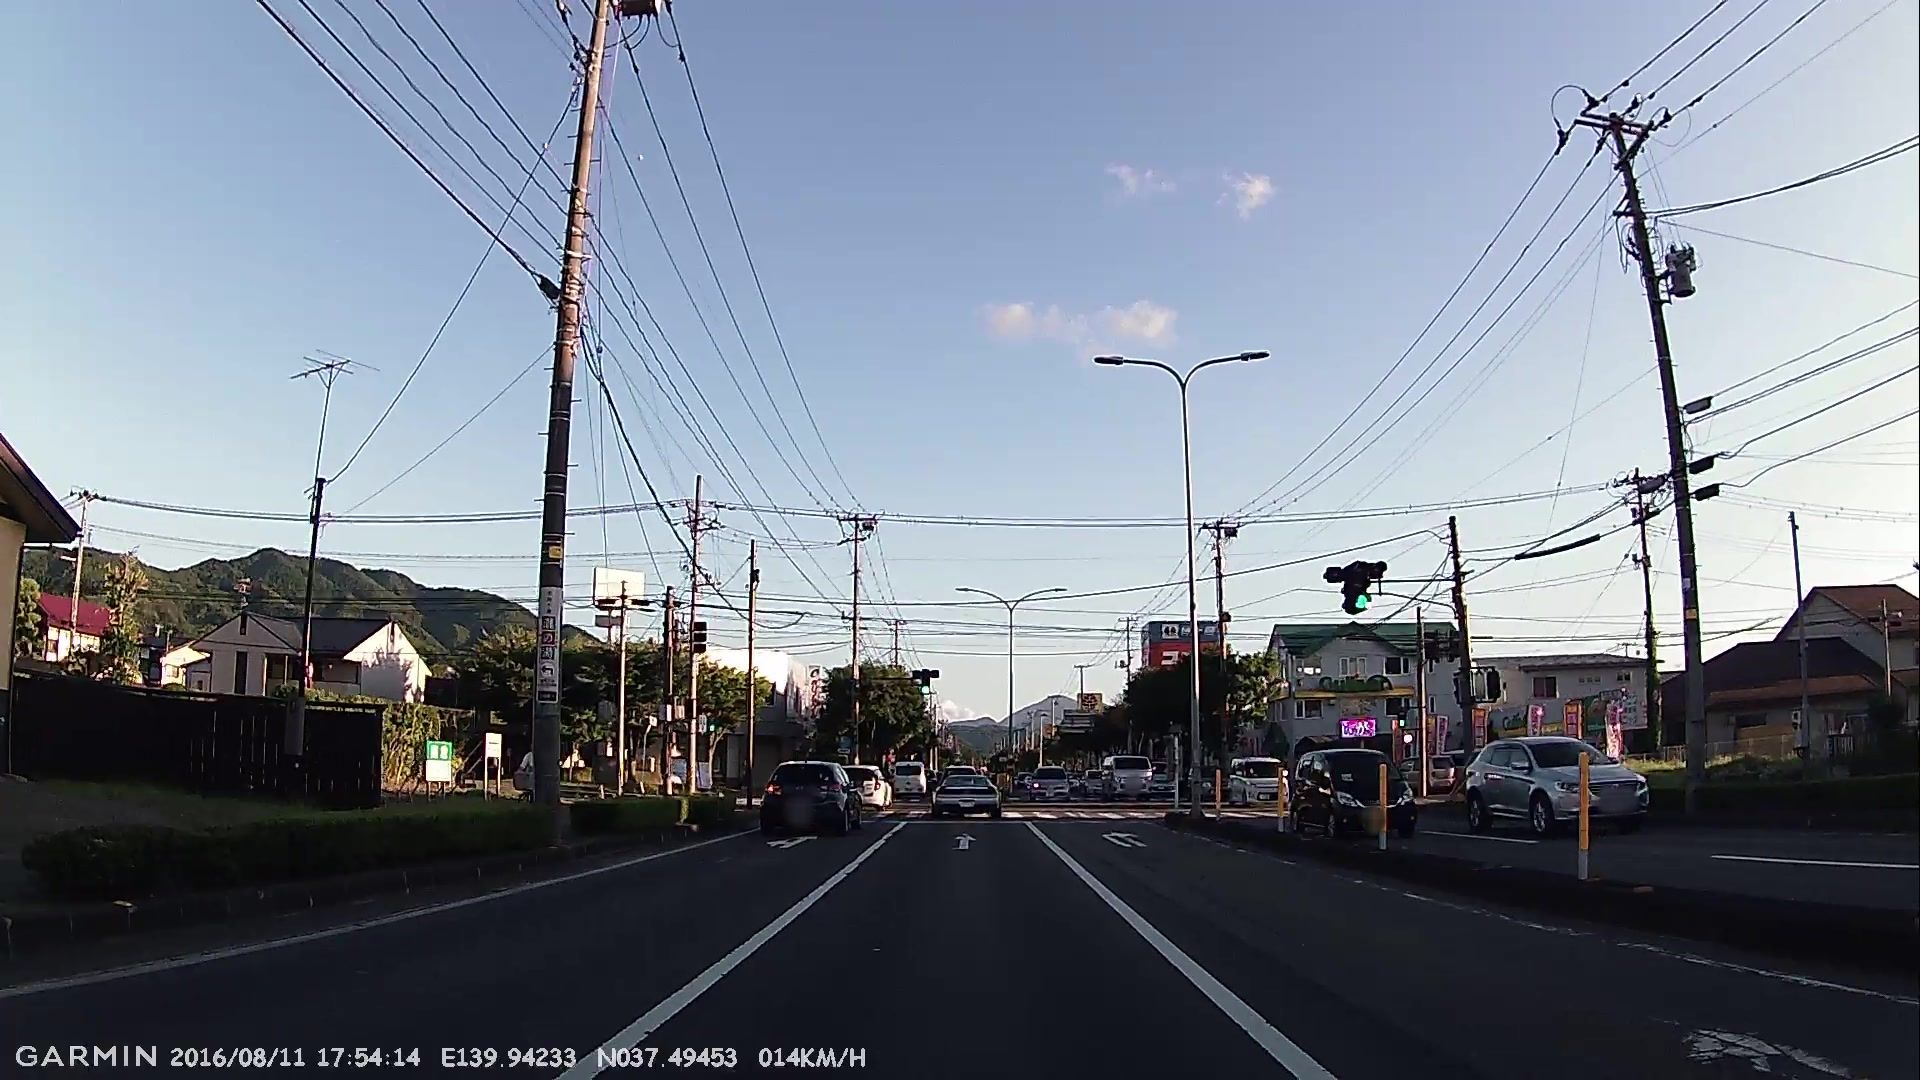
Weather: clear
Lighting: day
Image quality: good
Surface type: driving surface
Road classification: primary
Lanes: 2.0
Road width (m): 3.8
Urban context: urban centre
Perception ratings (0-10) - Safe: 2.67, Lively: 7.05, Beautiful: 4.21, Boring: 6.43, Depressing: 1.81, Wealthy: 1.75